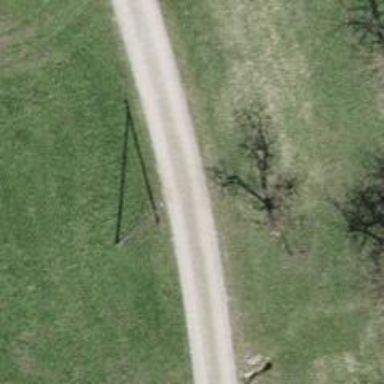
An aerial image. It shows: Gravel track with grade2 quality.